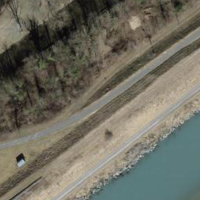
EUNIS habitat code: 24
Species observed at this site:
Euphorbia cyparissias